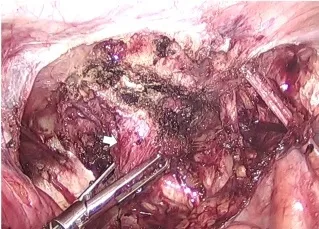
Operative findings. . (b) The plug (white arrow), projecting on the medial side of the inferior epigastric artery, is excised.
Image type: medical_photograph (other_medical_photograph)